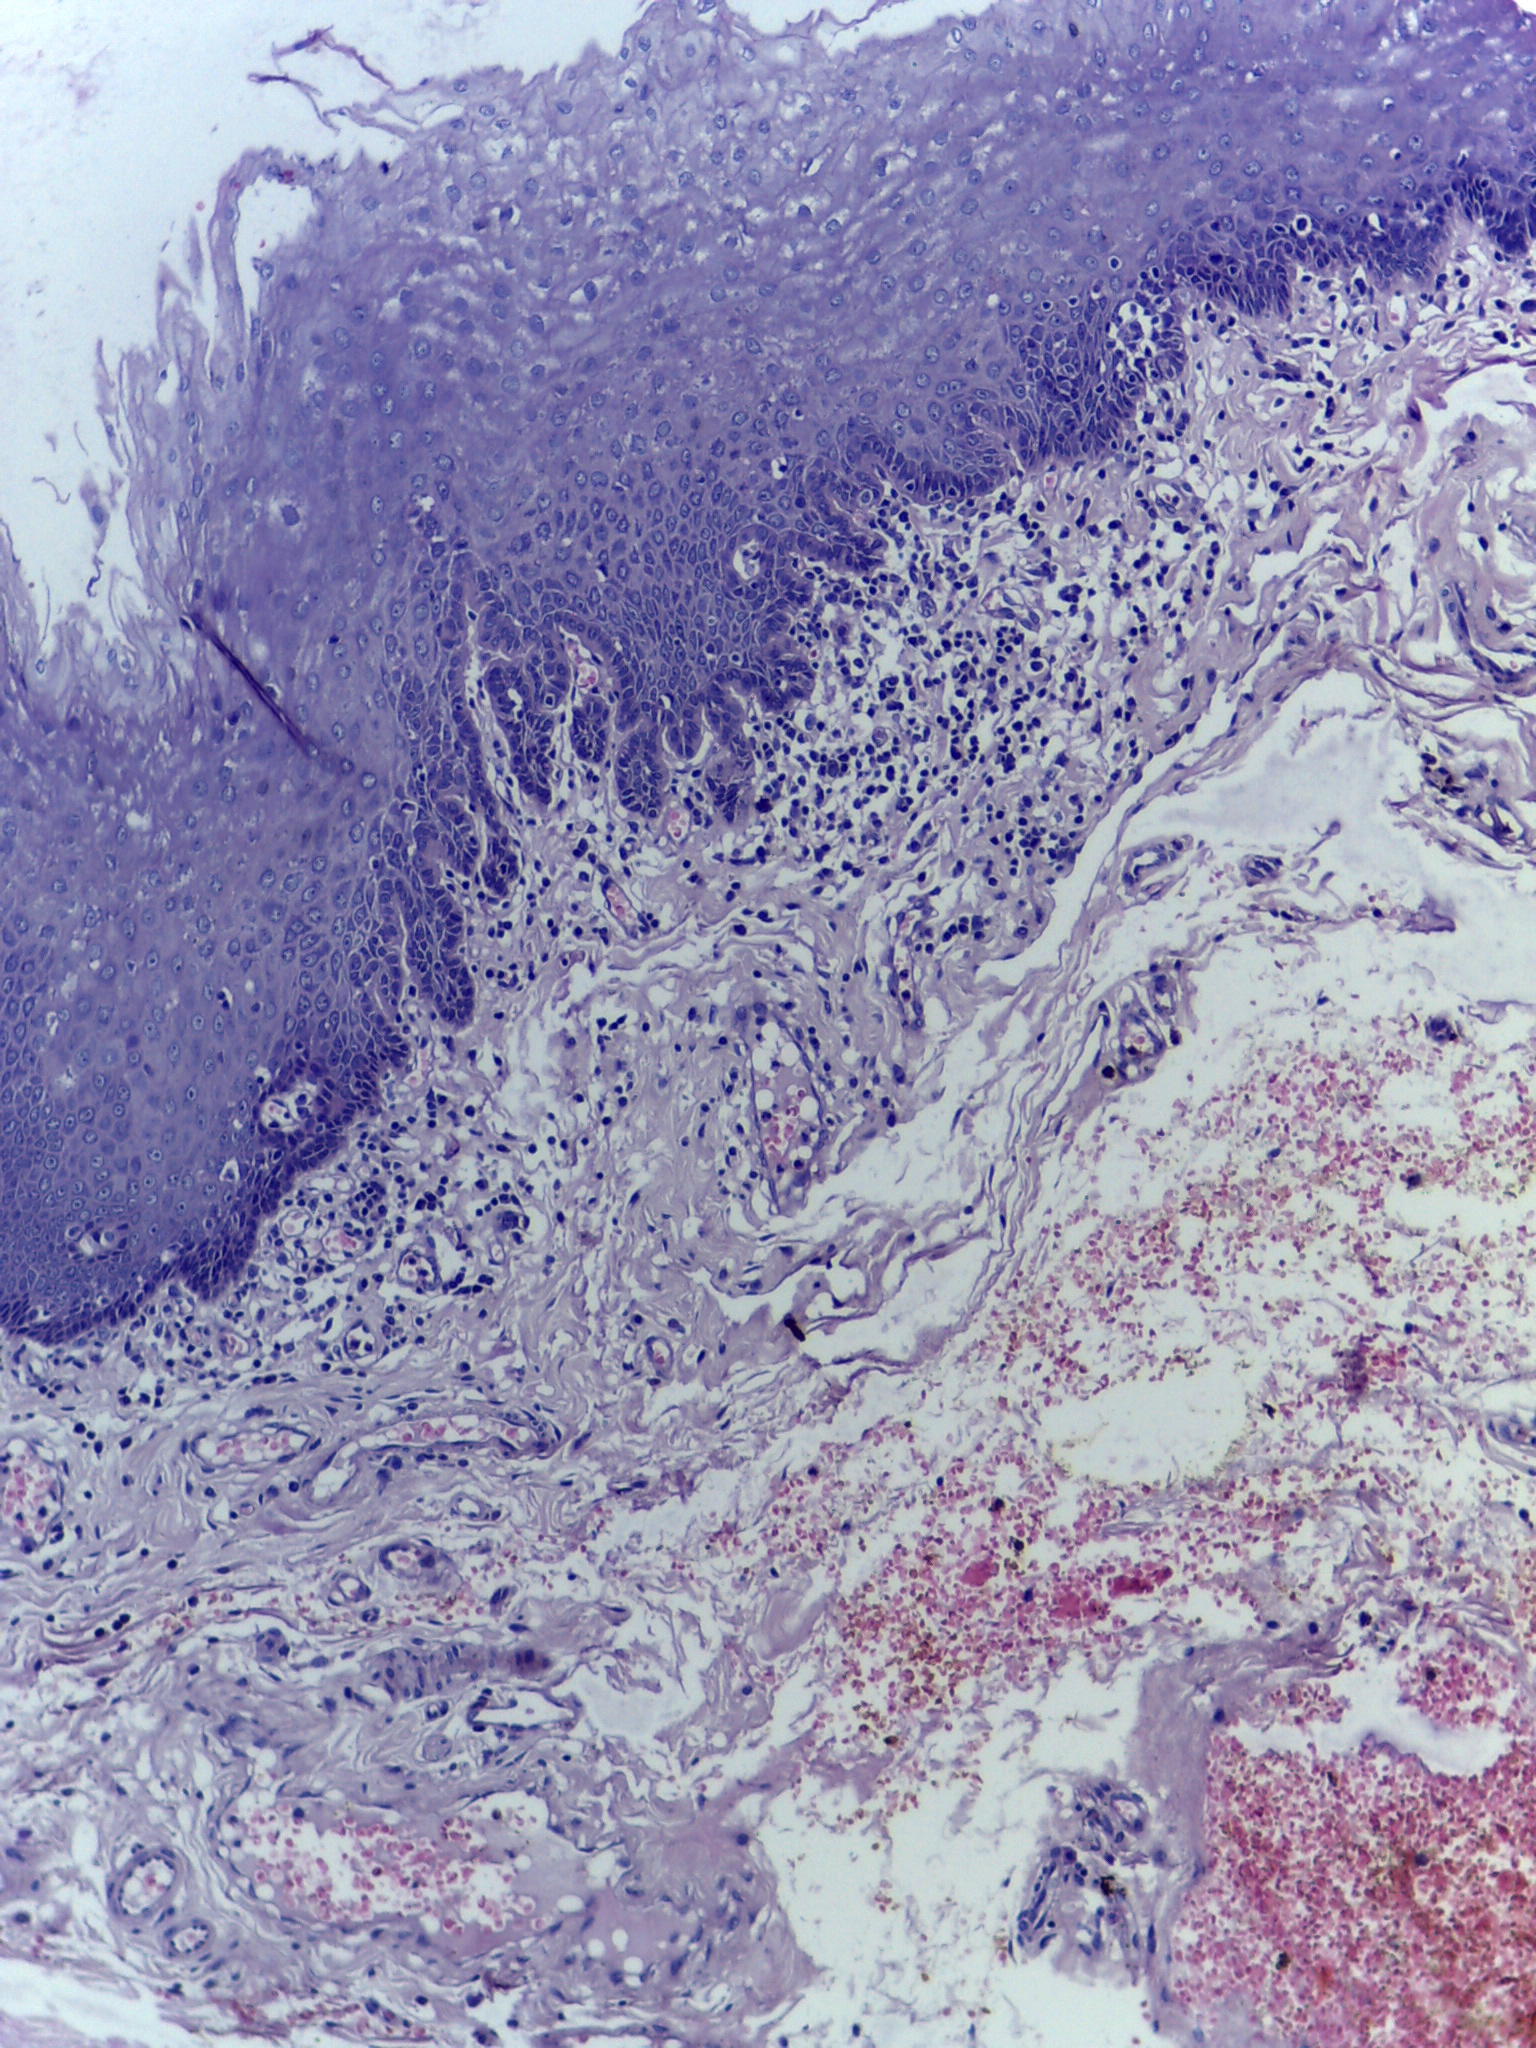
Diagnosis: Normal